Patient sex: F
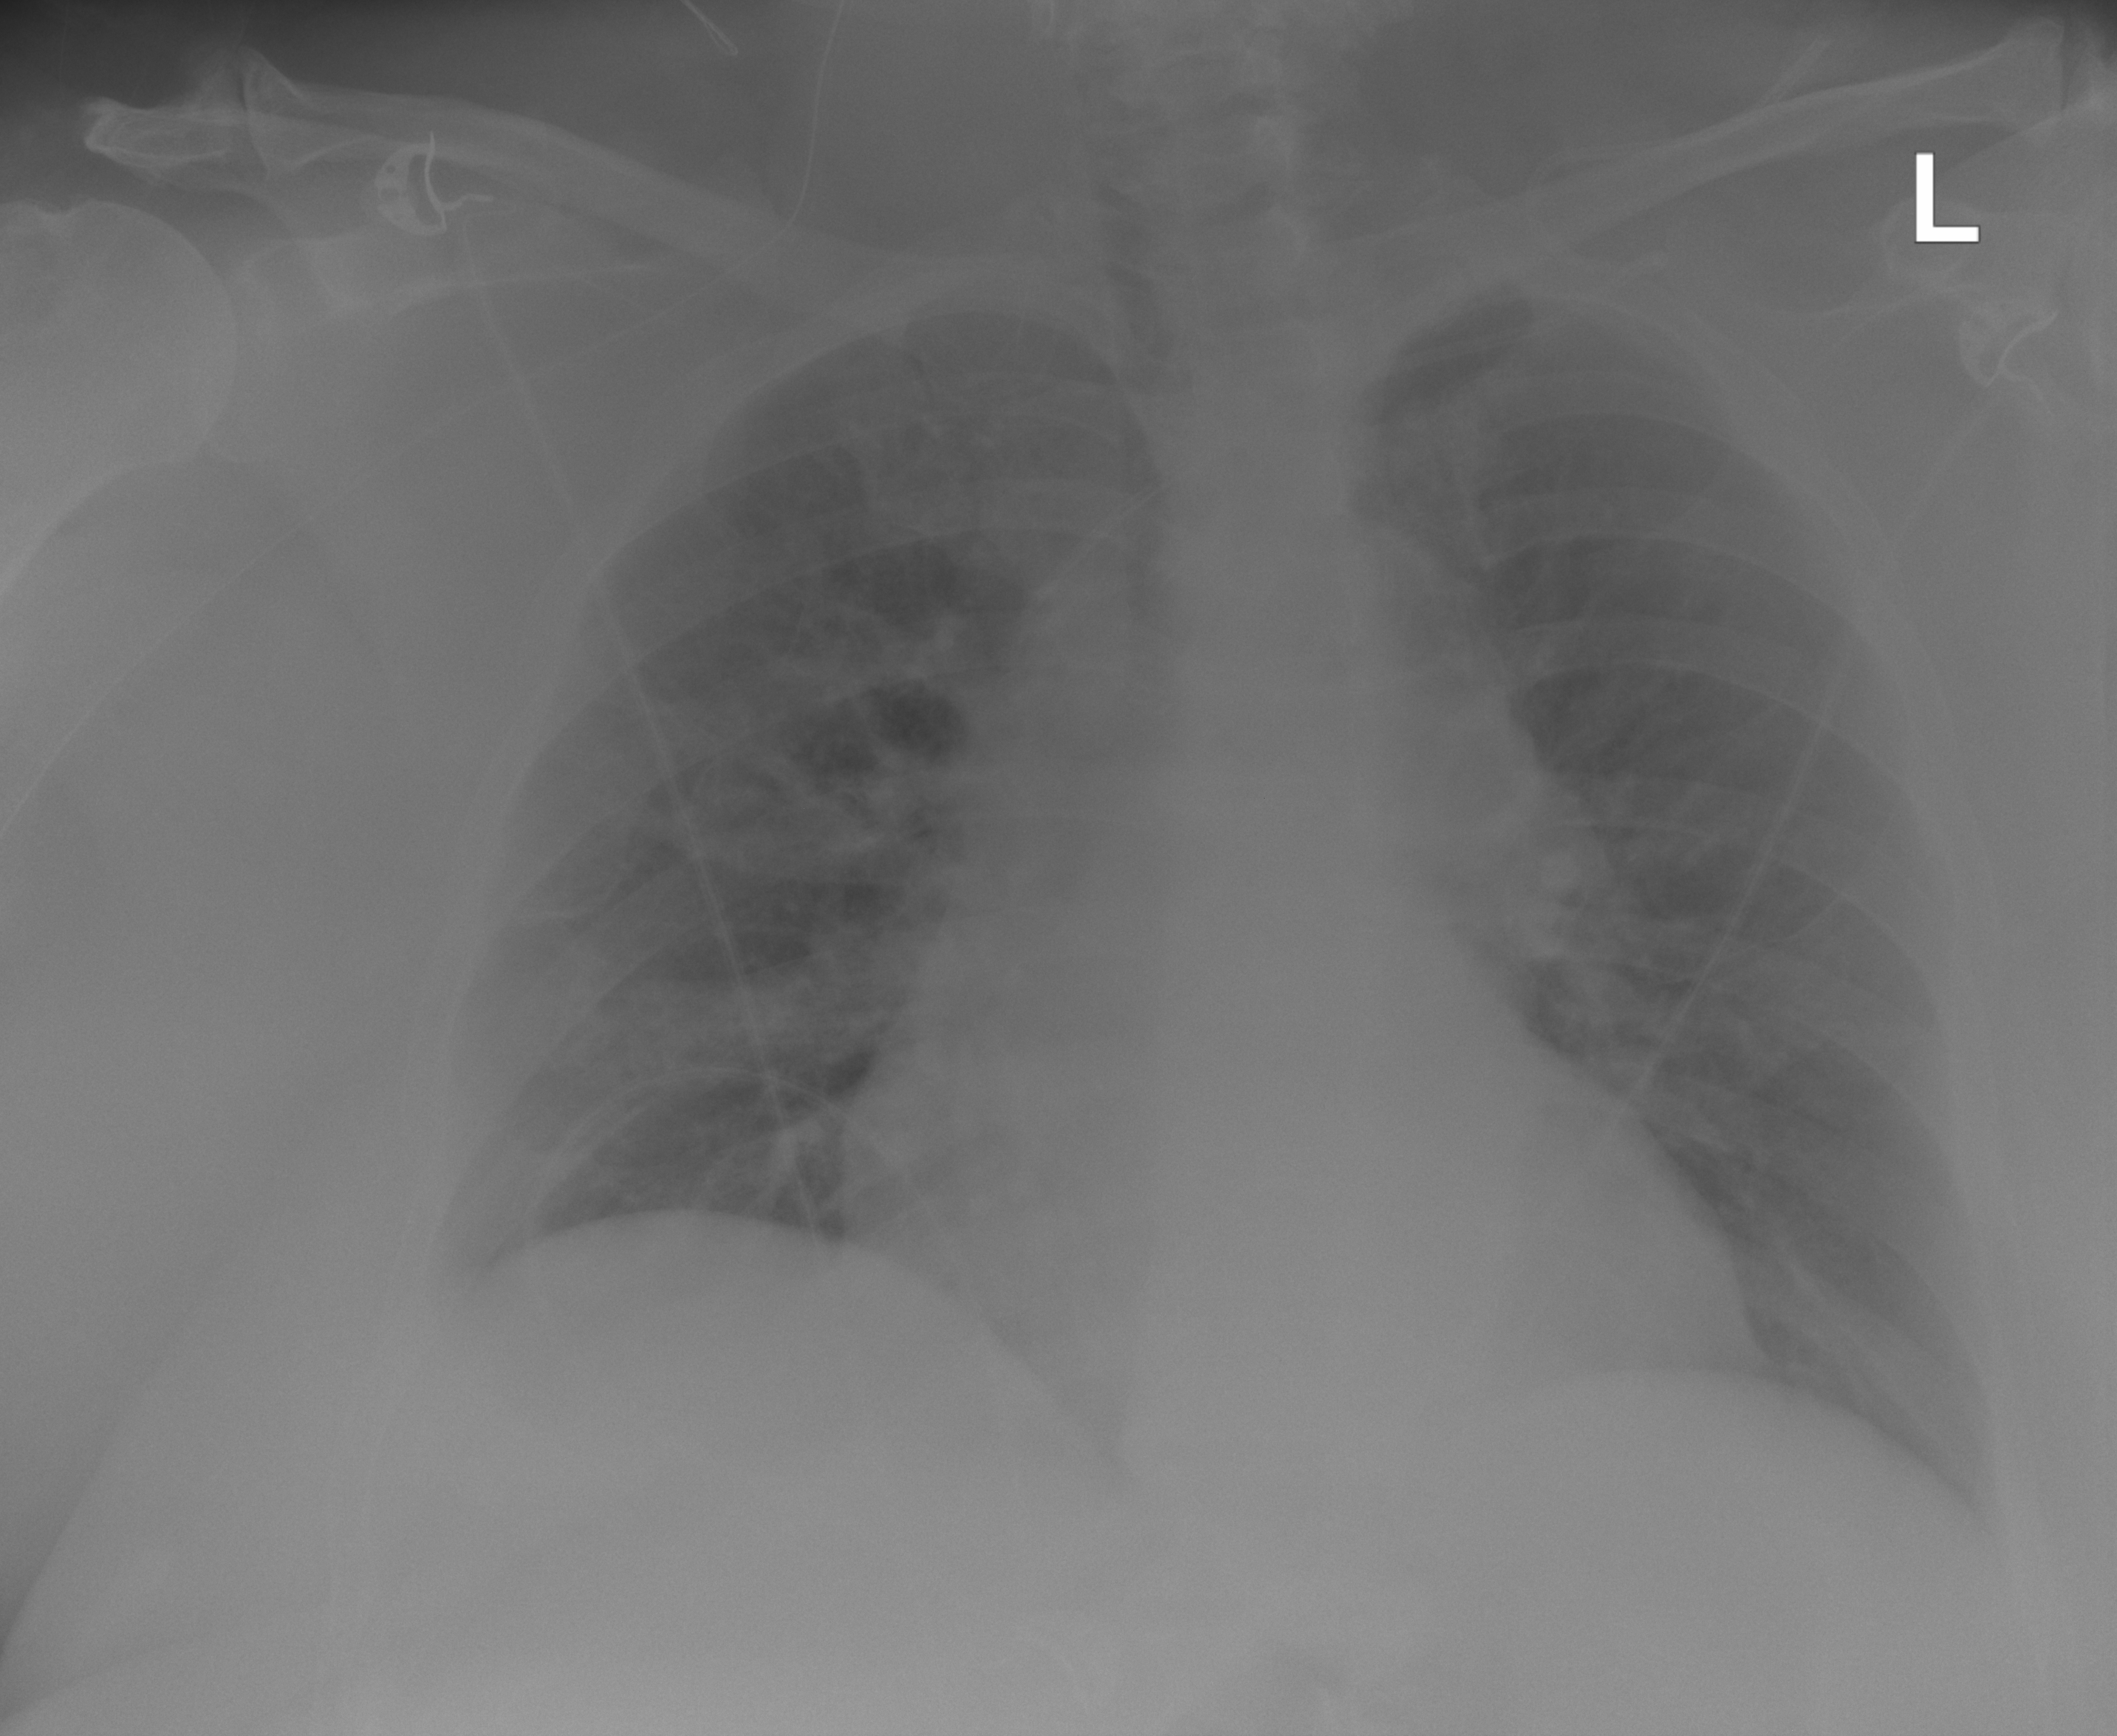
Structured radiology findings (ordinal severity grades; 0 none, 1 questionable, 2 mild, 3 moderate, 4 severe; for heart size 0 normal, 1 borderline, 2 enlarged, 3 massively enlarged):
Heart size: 2
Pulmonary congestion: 2
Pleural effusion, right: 0
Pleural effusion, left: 0
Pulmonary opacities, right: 0
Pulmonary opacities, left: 0
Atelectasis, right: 0
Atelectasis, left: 0